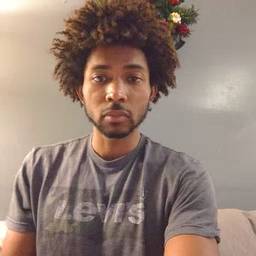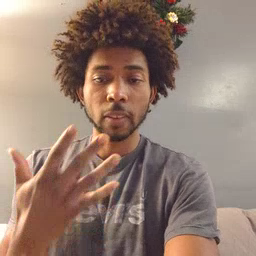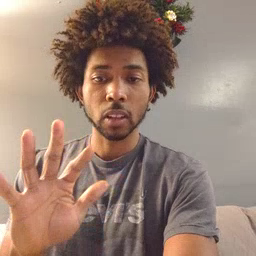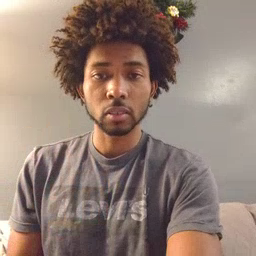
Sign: finish